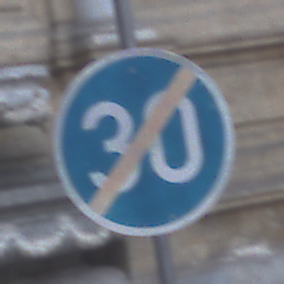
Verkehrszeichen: EndeMindestgeschwindigkeit
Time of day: SunriseSunset
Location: Outdoor (Urban)
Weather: PartlyCloudy
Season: NotSpecified
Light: Natural